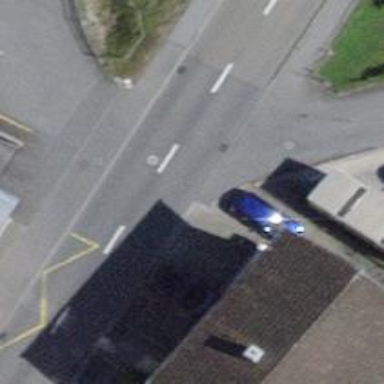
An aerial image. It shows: Asphalt road in residential area.